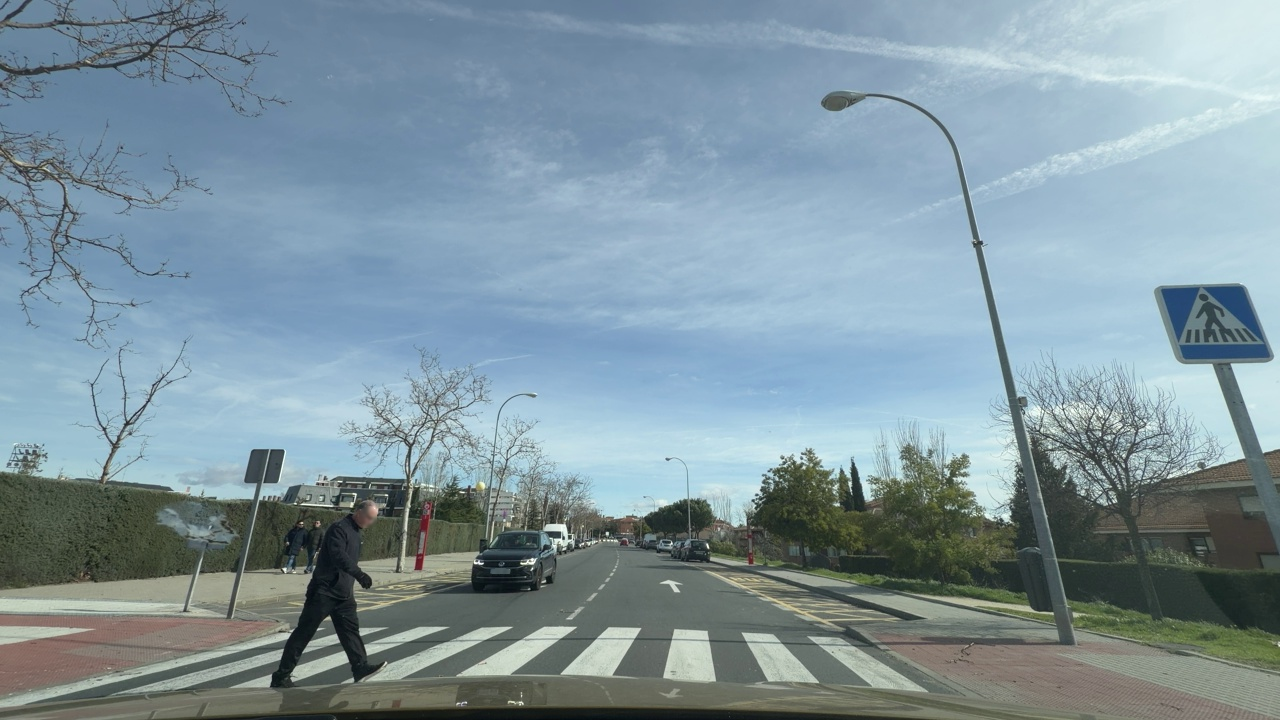
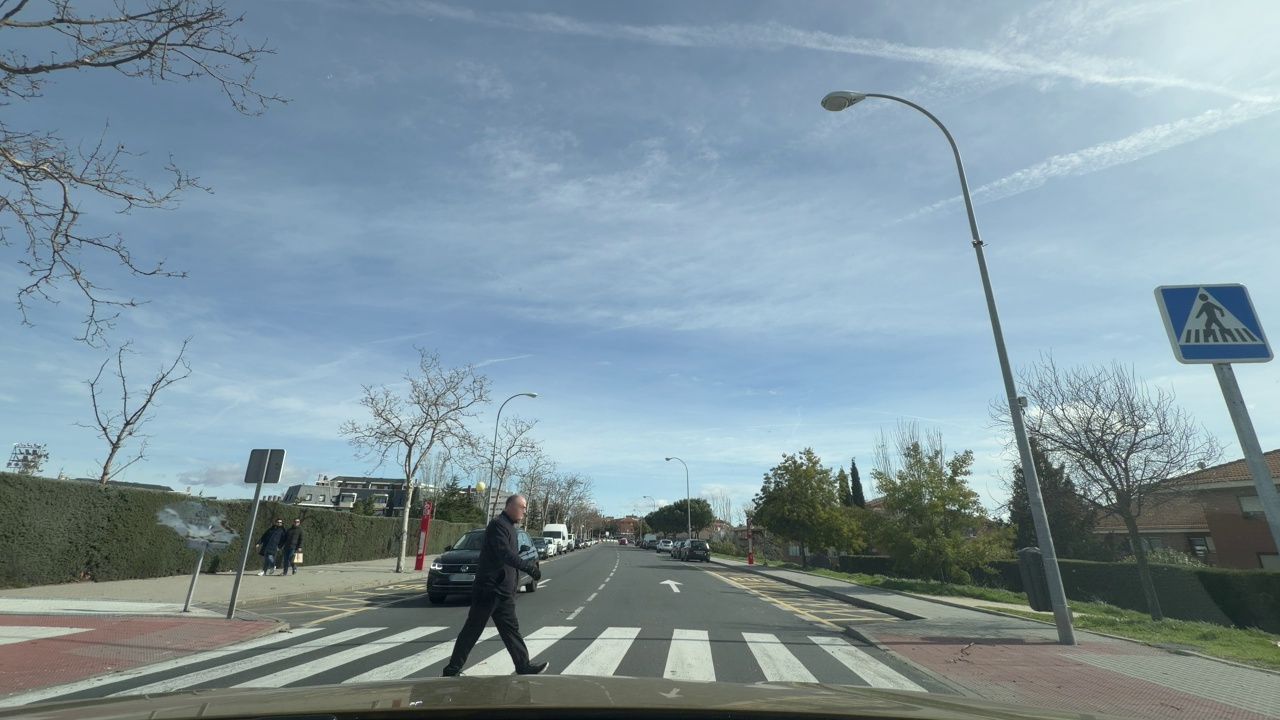
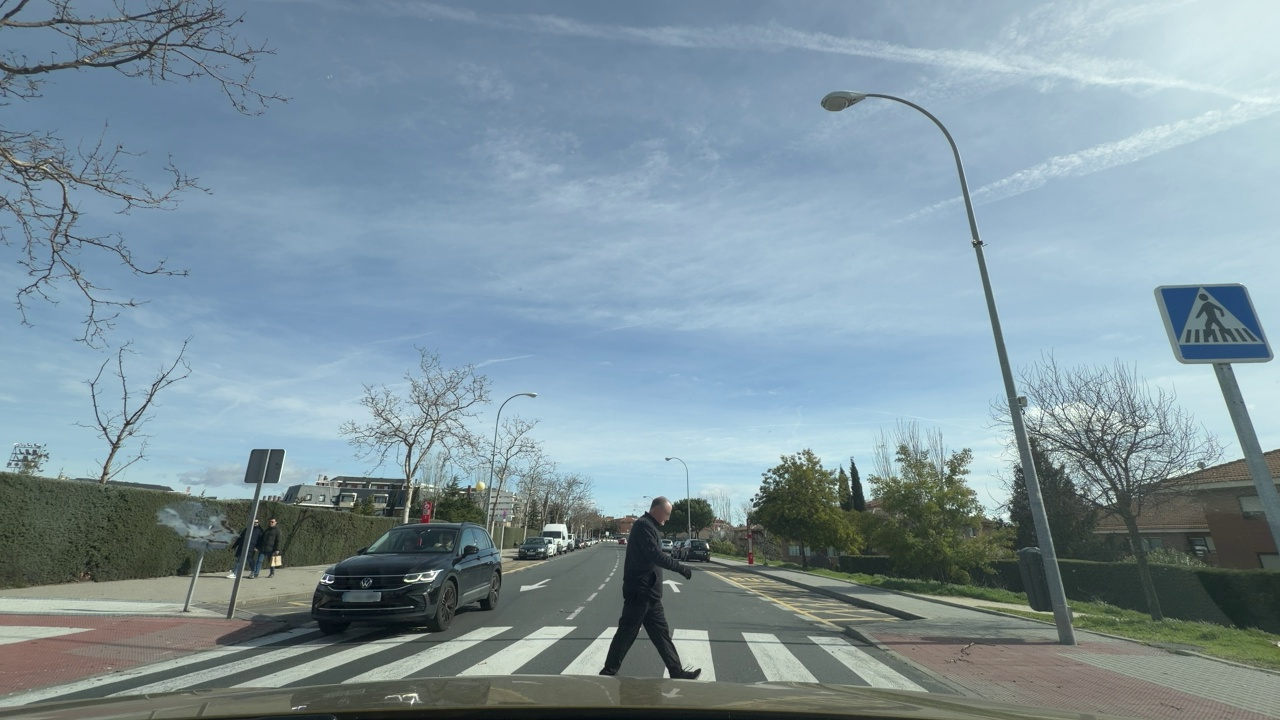
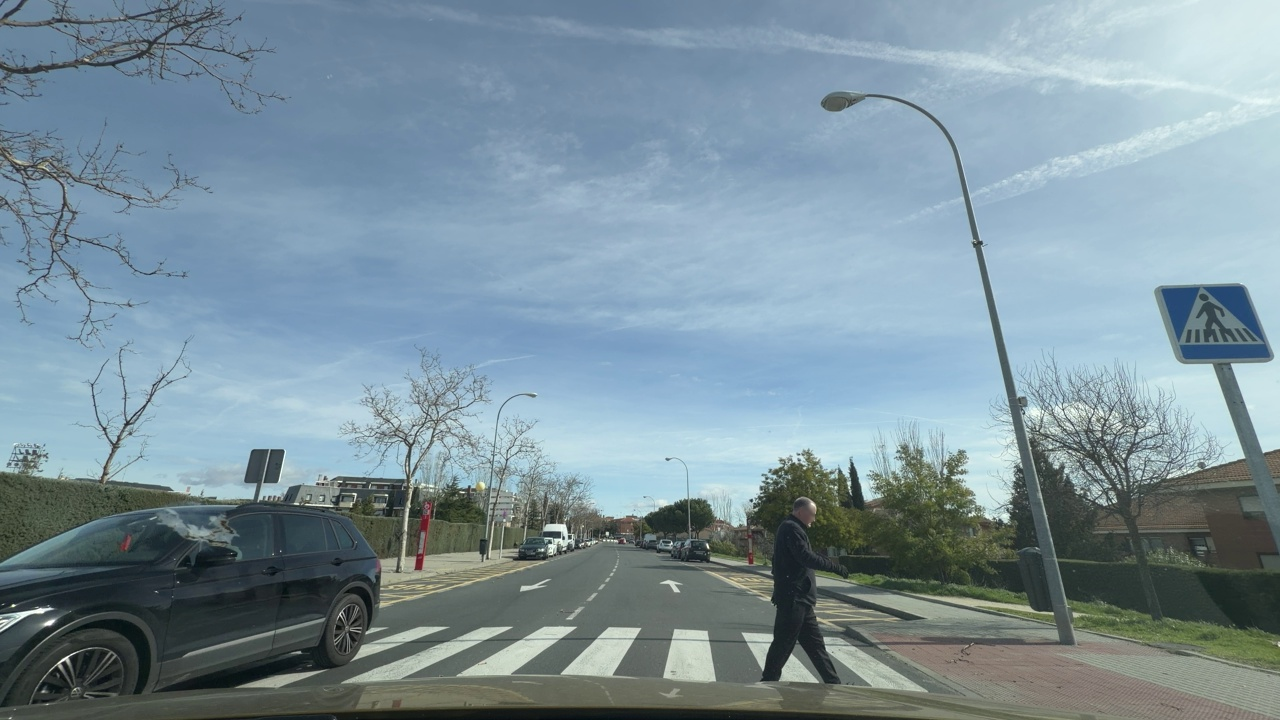
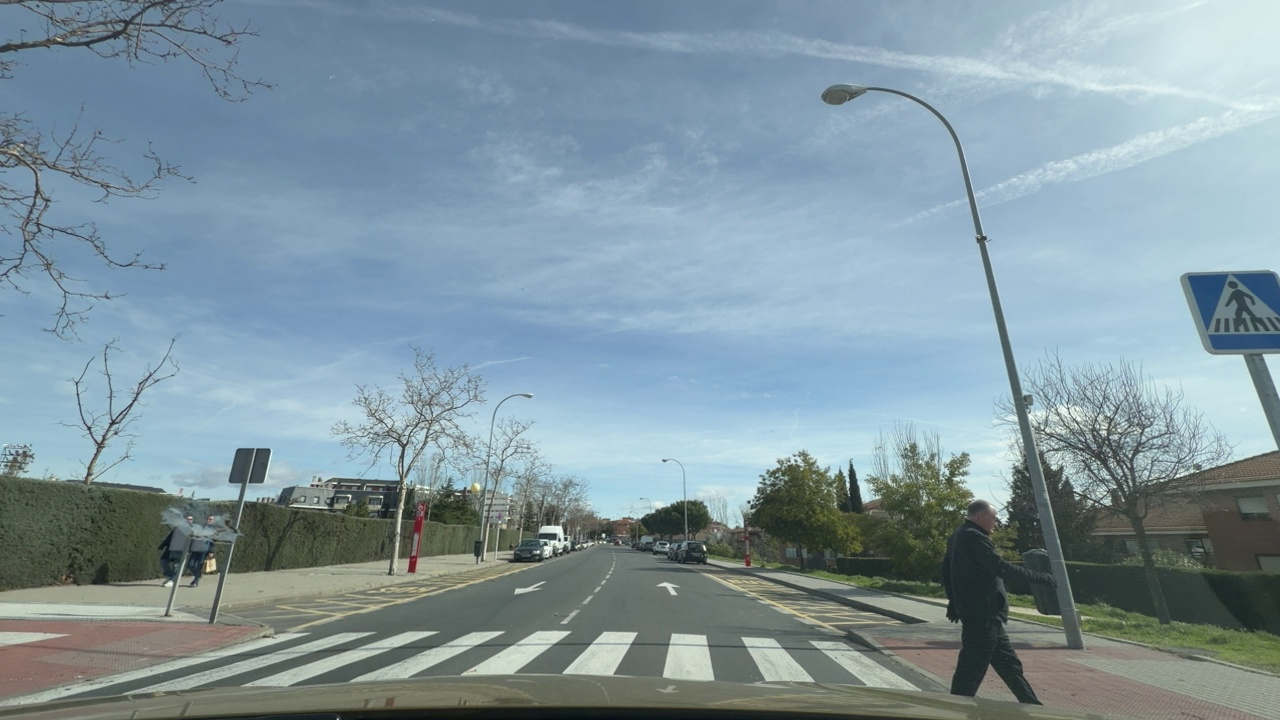
Situation: Pedestrian
Question: Is the ego vehicle traveling on a narrow street with sidewalks or bike lanes directly adjacent to the roadway?
Answer: No
Reasoning: The roadway does not have sidewalks immediately adjacent to the road and the street is not a narrow street.

Situation: Pedestrian
Question: Are pedestrians or cyclists moving alongside the ego vehicle on the right side?
Answer: No
Reasoning: There are no pedestrians seen on the right side of the ego vehicle.

Situation: Pedestrian
Question: Could a pedestrian's current path intersect with the trajectory of the ego vehicle?
Answer: Yes
Reasoning: A pedestrian is observed crossing the road ahead of the ego vehicle.

Situation: Pedestrian
Question: Are pedestrians or cyclists moving alongside the ego vehicle on the left side?
Answer: No
Reasoning: There are no pedestrians seen on the right side of the ego vehicle.